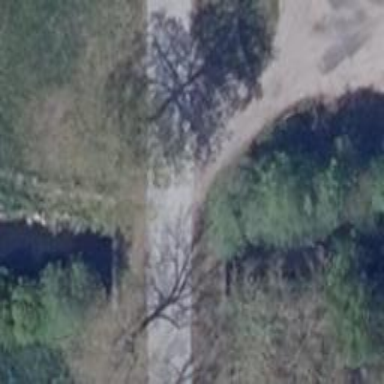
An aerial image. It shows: Residential road with bridge.